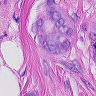
Metastatic tissue present: yes